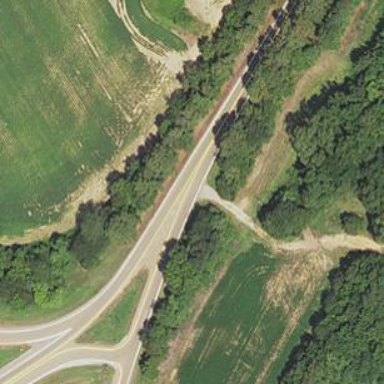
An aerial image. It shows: Primary highway.